Field crop: maize
Growth stage: 2
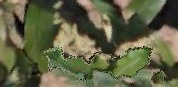
Species: maize